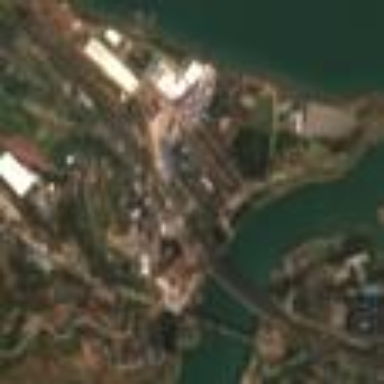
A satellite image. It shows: Theme park.